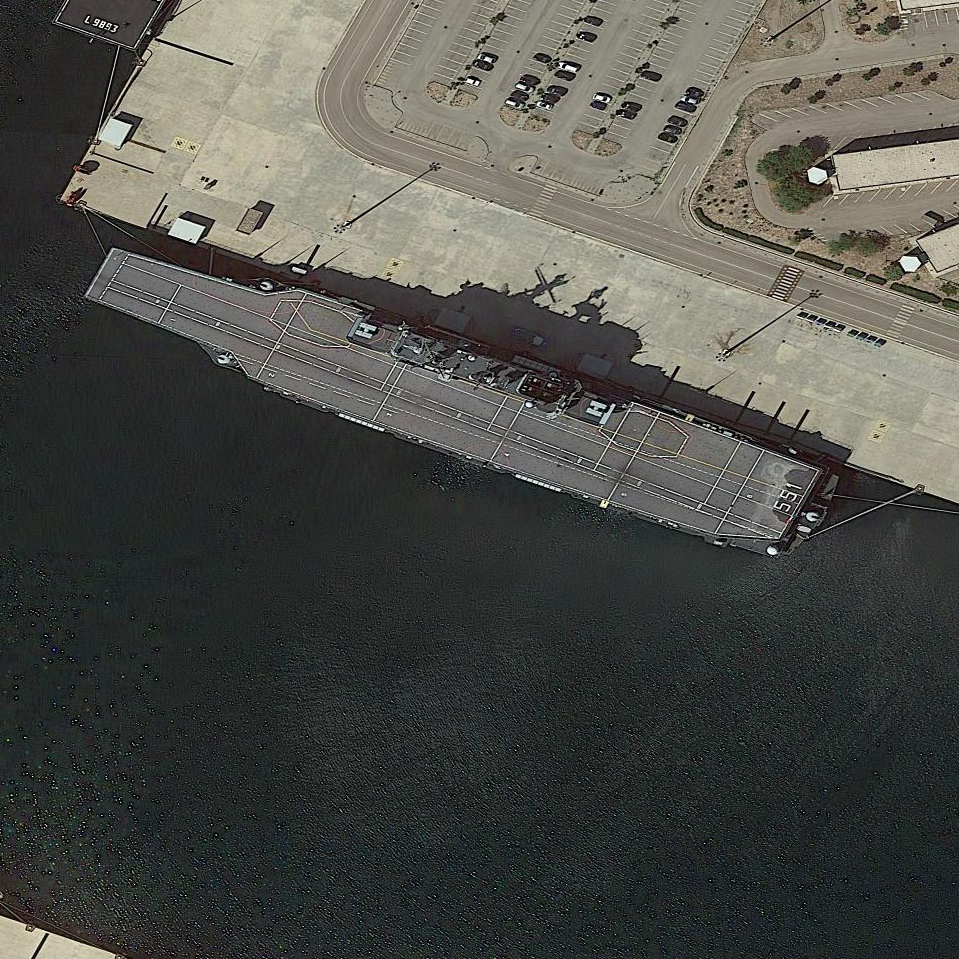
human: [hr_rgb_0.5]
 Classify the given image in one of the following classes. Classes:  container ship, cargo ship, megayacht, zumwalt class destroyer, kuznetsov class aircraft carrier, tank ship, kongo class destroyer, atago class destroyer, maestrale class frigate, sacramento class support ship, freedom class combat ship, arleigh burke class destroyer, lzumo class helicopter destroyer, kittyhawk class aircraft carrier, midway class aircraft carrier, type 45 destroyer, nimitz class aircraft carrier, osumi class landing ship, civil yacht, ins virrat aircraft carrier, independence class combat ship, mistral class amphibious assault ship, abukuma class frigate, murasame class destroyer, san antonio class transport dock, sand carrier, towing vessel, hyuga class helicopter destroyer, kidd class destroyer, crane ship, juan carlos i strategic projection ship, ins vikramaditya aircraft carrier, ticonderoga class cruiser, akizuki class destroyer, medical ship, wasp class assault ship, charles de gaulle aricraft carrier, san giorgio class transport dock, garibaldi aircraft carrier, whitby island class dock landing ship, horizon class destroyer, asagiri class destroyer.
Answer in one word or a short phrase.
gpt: Garibaldi aircraft carrier